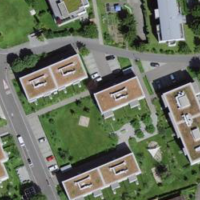
EUNIS habitat code: 54
Species observed at this site:
Nicandra physalodes